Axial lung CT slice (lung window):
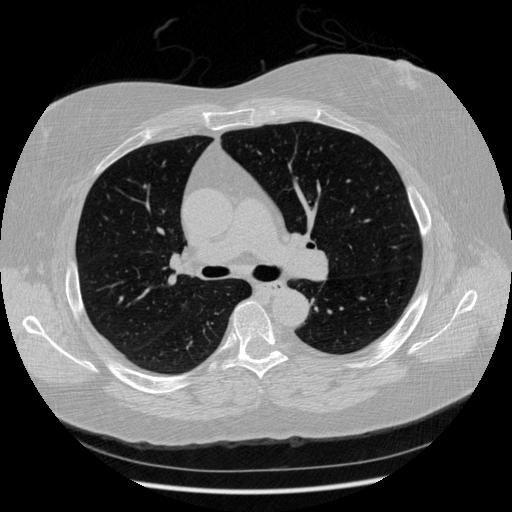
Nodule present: no